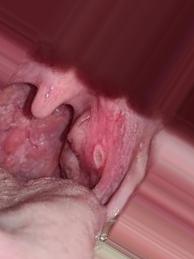
Condition: Mouth Ulcer